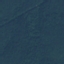
Land use / land cover class: Forest